八年级 · 度量几何学
, $\triangle \mathrm{ABC}$ 中, $\angle \mathrm{ACB}=90^{\circ}, \mathrm{CD}$ 是斜边上的高, $\mathrm{AC}=4, \mathrm{BC}=3$, 则 $\mathrm{CD}=$

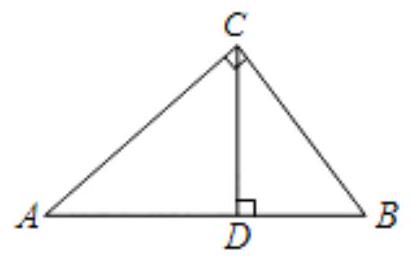
答案: 2.4